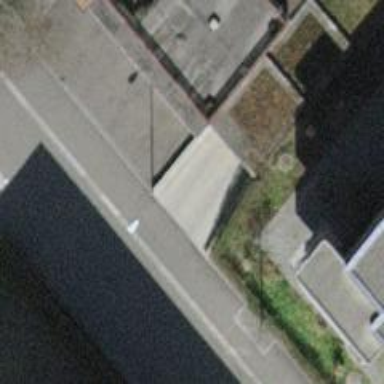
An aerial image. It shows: Parking entrance.